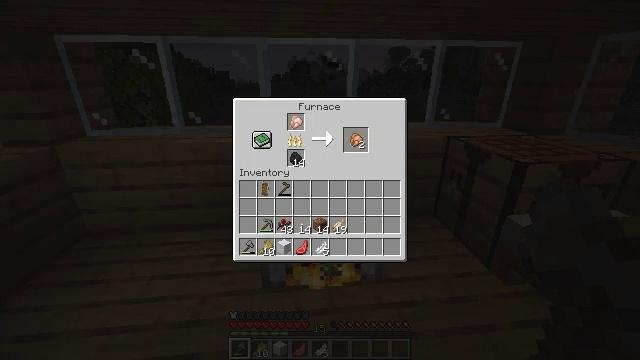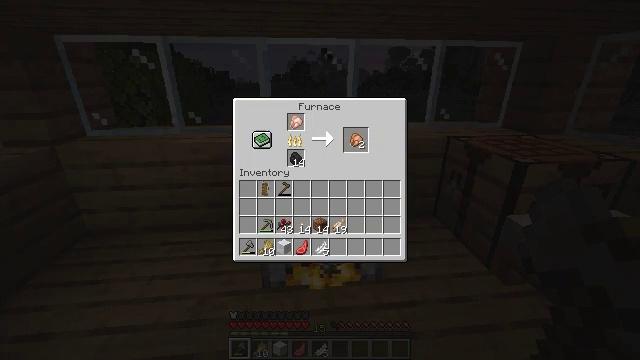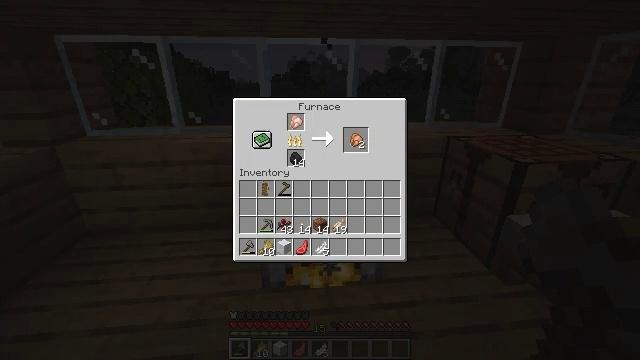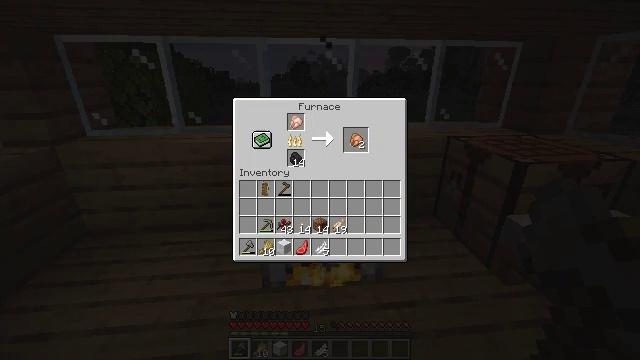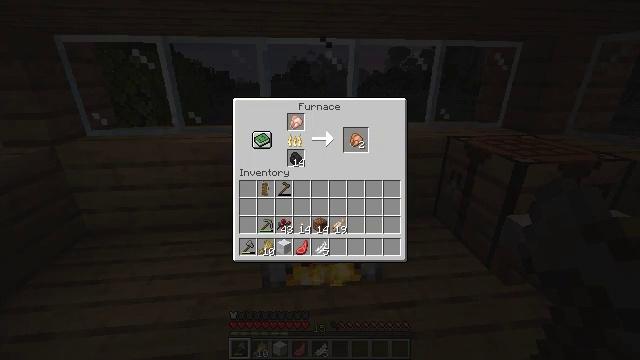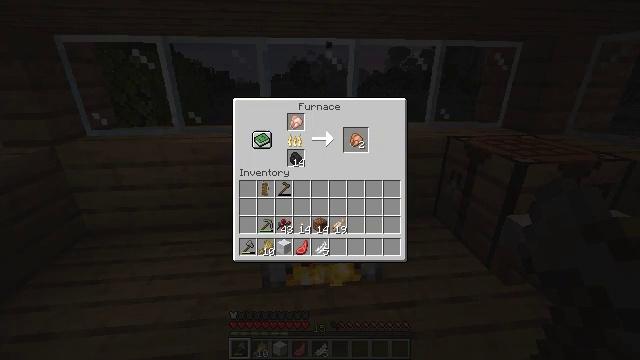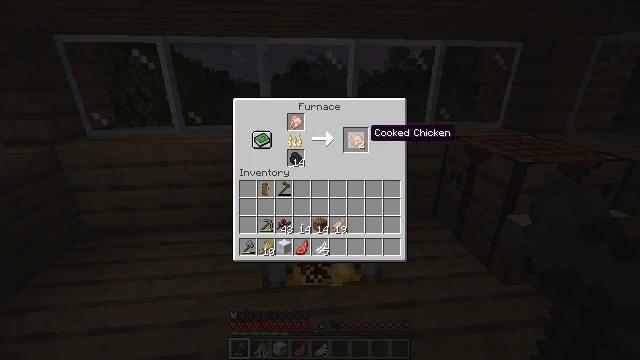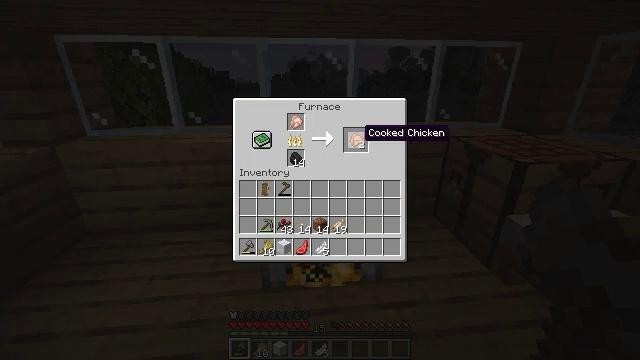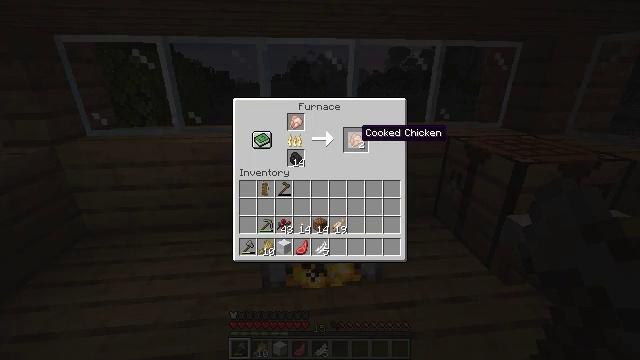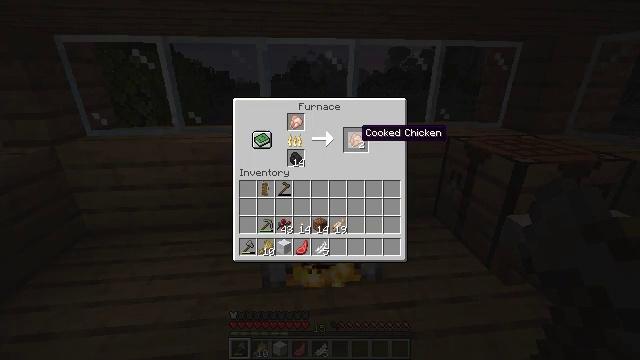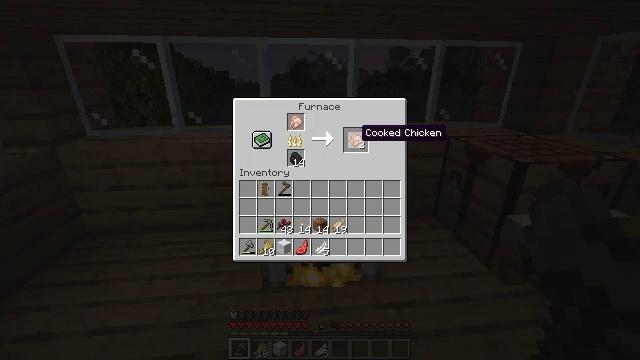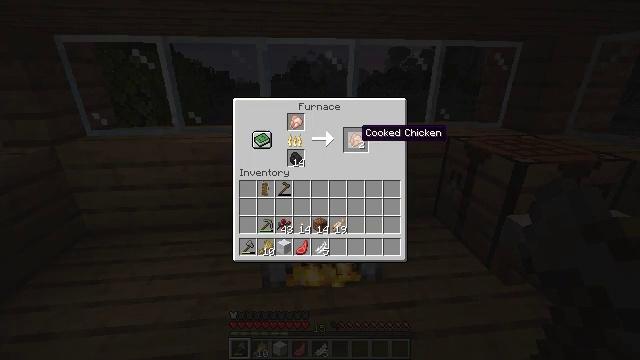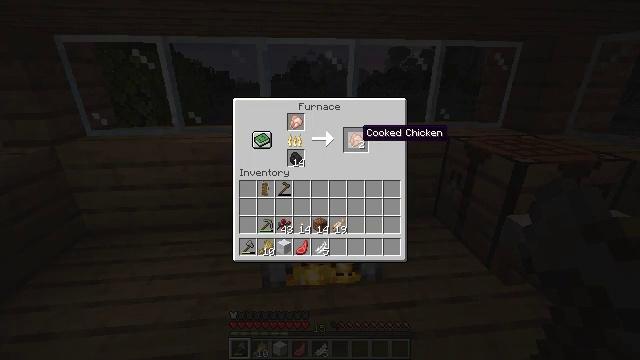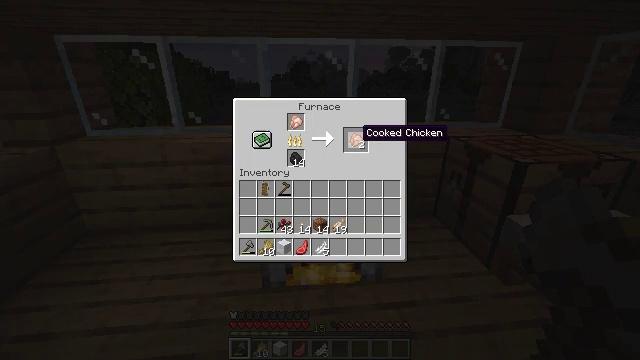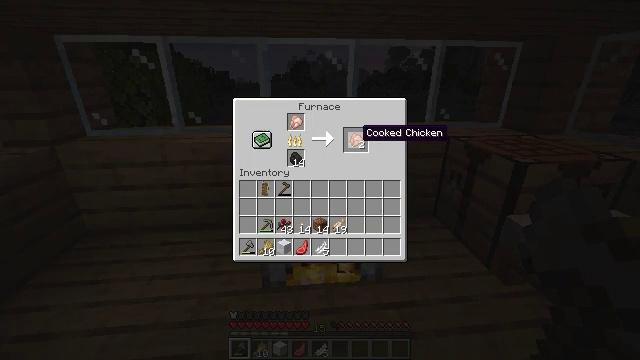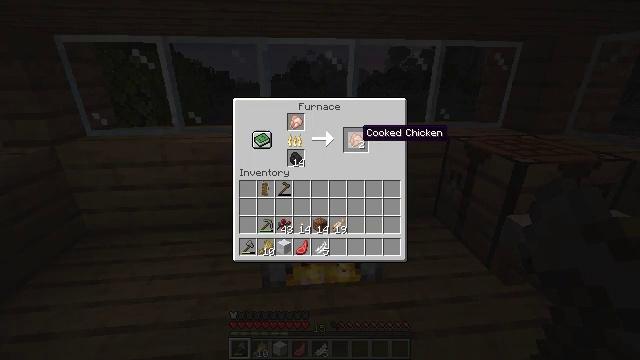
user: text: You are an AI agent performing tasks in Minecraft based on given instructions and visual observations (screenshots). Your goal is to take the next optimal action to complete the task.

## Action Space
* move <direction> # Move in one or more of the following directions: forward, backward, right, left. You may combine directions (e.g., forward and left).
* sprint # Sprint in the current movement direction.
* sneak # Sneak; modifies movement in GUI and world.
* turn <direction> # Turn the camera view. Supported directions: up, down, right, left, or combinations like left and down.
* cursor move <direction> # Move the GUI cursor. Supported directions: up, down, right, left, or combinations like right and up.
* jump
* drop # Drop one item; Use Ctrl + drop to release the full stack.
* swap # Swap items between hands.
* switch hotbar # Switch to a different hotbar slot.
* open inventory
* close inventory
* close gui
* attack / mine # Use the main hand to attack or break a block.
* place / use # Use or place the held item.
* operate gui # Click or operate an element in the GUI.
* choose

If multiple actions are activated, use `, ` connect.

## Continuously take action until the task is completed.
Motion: motion action
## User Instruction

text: Interact with a furnace to make cooked chicken.
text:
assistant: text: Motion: no_op
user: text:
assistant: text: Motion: no_op
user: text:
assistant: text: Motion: no_op
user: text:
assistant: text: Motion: no_op
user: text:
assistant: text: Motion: no_op
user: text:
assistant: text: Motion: no_op
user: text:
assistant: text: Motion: no_op
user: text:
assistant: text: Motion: no_op
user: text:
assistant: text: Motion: no_op
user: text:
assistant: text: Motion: no_op
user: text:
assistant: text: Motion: no_op
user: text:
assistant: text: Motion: no_op
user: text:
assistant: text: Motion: no_op
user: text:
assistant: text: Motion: no_op
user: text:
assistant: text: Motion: no_op
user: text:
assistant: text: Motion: no_op
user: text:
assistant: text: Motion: no_op
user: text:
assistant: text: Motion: no_op
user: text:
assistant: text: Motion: no_op
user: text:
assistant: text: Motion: no_op
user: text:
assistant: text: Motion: no_op
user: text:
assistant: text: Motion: no_op
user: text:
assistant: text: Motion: no_op
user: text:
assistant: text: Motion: no_op
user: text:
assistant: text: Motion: no_op
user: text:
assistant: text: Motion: no_op
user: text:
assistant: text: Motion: no_op
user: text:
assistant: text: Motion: no_op
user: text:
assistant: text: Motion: no_op
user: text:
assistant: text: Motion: no_op